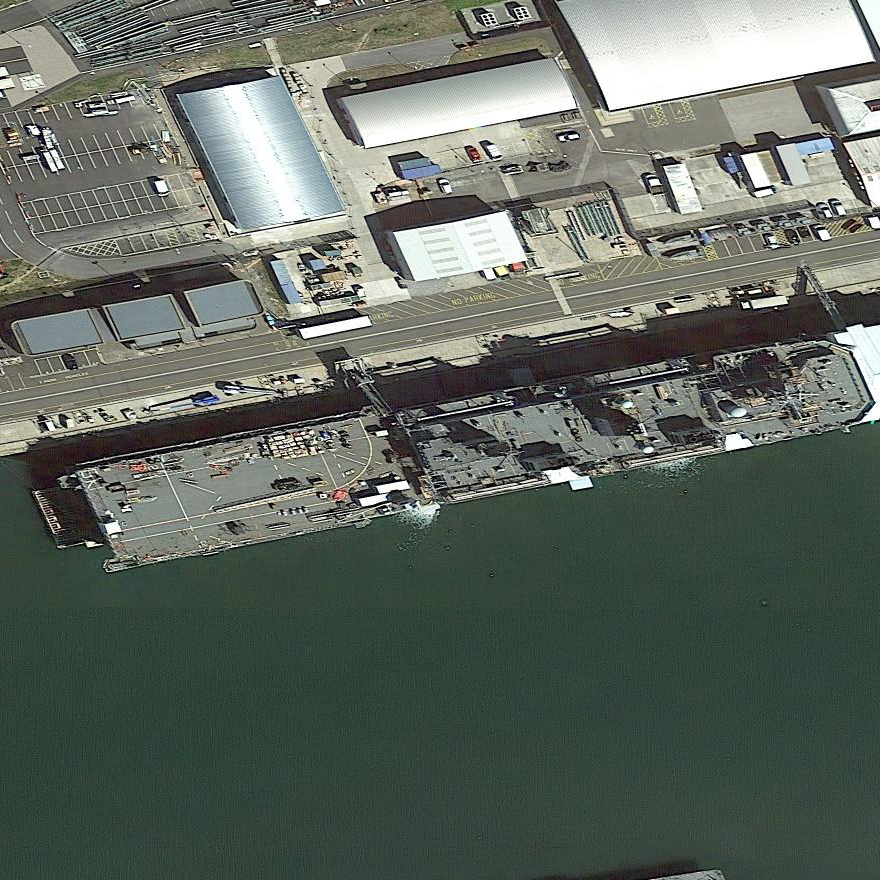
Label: assault